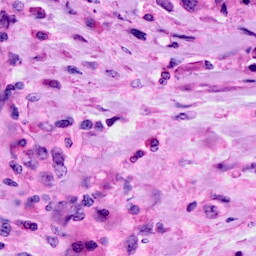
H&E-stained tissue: Cervix